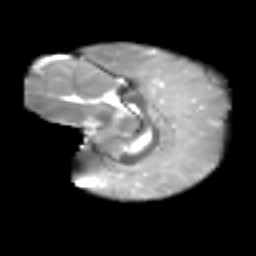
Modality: T2w
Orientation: sagittal
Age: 6
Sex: female
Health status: healthy